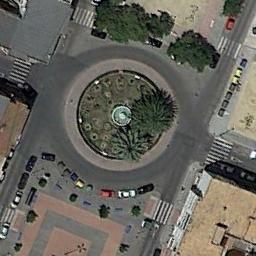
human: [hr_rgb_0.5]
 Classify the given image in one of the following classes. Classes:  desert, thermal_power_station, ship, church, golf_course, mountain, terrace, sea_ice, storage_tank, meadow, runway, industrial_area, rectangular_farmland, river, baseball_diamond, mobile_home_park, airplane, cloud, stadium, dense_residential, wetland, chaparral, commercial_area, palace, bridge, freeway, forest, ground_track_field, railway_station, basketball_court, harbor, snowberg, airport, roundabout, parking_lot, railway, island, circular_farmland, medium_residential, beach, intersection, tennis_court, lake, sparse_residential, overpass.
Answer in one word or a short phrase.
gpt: roundabout